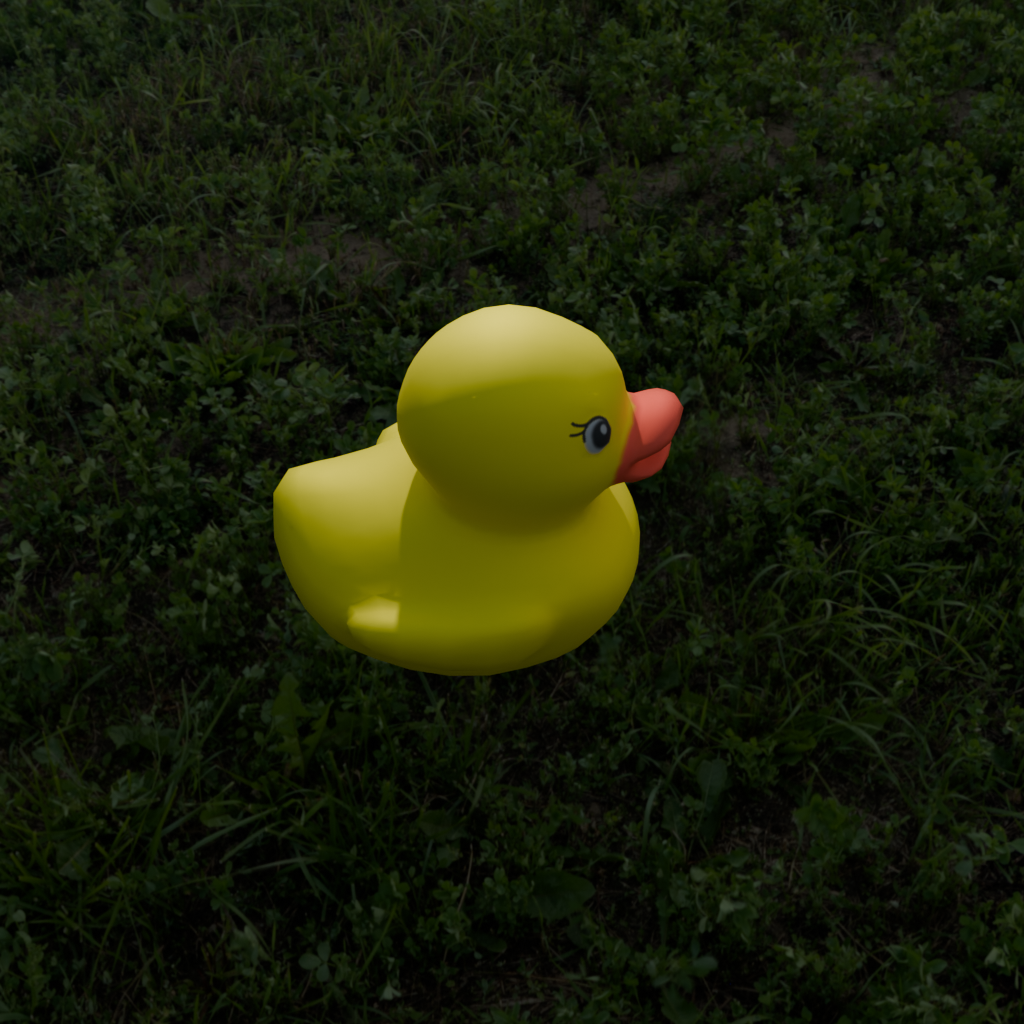
an image of a yellow rubber duck seen from <right> in a green field under a cloudy sky at sunset.